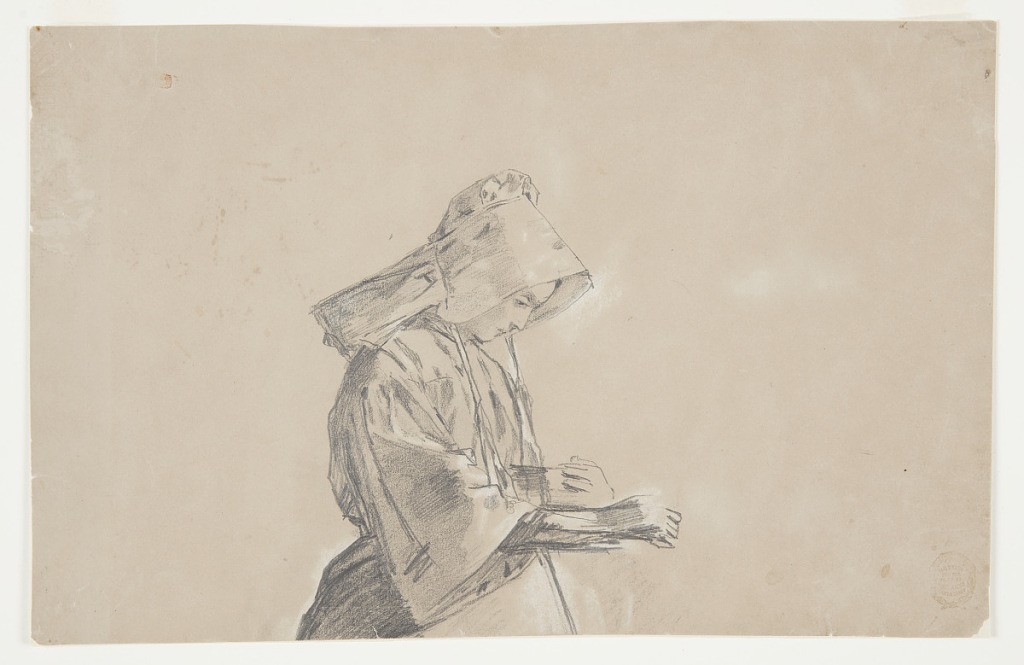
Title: Woman in a Sunbonnet
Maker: Winslow Homer, American, 1836–1910
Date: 1874
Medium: Graphite and white crayon on light-brown wove paper
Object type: Drawing
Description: Horizontal view of the upper portion of a woman wearing in a sunbonnet, facing right, and holding a bowl against her body in her left hand as her right hand extends as though dropping feed for chickens.